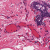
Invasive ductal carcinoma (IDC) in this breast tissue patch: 0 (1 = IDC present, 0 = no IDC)